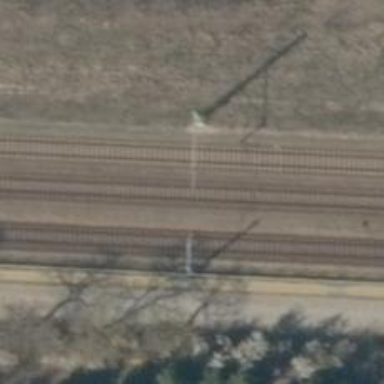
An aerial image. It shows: Milestone along the railway with catenary mast.